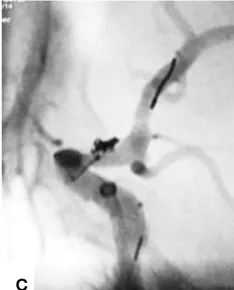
Images of the typical cases. (C) PED semi-deployed coiling.
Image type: radiology (scintigraphy)